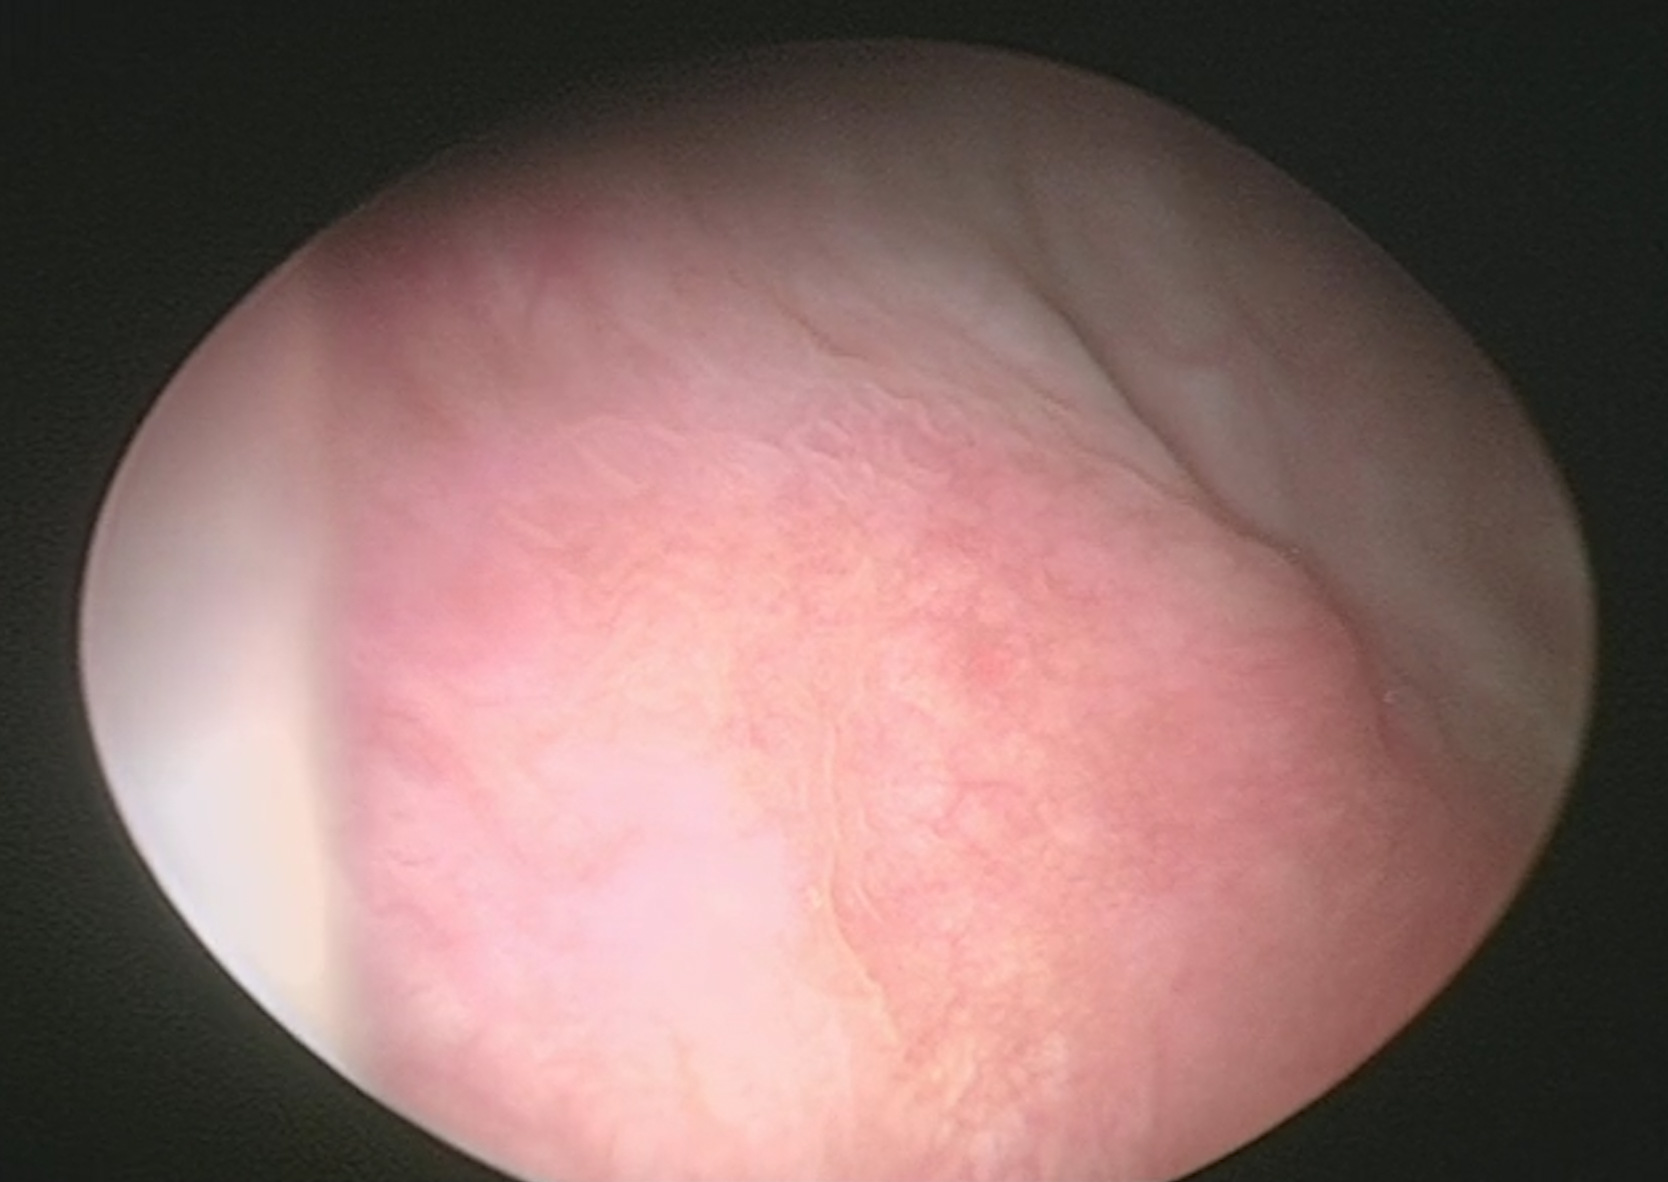
Modality: WLC
Class: Malignant
Subclass: CIS
Lesion: L1
Stage: Tis
Morphology: Non-papillary
Bladder cancer association: Yes